Question: '''
<div style="width: 800px;border:1px solid black">
<div style="width:100px;height:100px;float:left;border:1px solid black"></div>
<div style="float:left">ssdfsdfsdfsdgfag25w6a4g8w5614w5sge16dgf45d4sdffffffffffffffffffffffffffffffffffffffffffffffffffffff5s4f64s6f456a46f456a456456456f456we4f54we5gf45456v4sd5646sadf54s56f465as4f564as56f</div>
<div style="clear:both"></div>
</div>
'''
It end up like this:

how to fix it
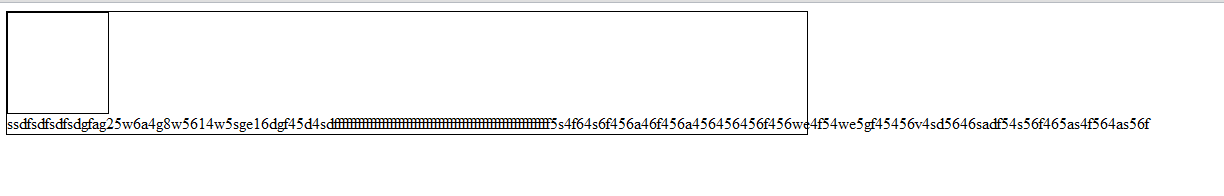
Answer: put a width on the 2nd child div. you will also need to put a space in that string as it cannot wrap it across lines.
'''
<div style="width: 800px;border:1px solid black">
<div style="width:100px;height:100px;float:left;border:1px solid black"></div>
<div style="float:left; width: 100px">ssdfsdfsdfsdgfag25w6a4g8w5614w5sge16dgf45d4sdffffffffffffffffffffffffffffffffffffffffffffffffffffff5s4f64s6f456a46f456a456456456f456we4f54we5gf45456v4sd5646sadf54s56f465as4f564as56f</div>
<div style="clear:both"></div>
</div>
'''